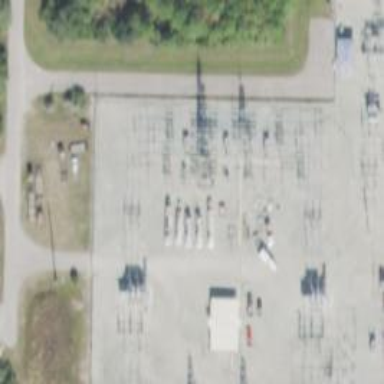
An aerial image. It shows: Switch for power supply.